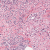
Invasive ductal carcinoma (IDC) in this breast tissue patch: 1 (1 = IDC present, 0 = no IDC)